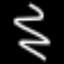
Label: squiggle